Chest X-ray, PA view. Patient: 65 years old, sex F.
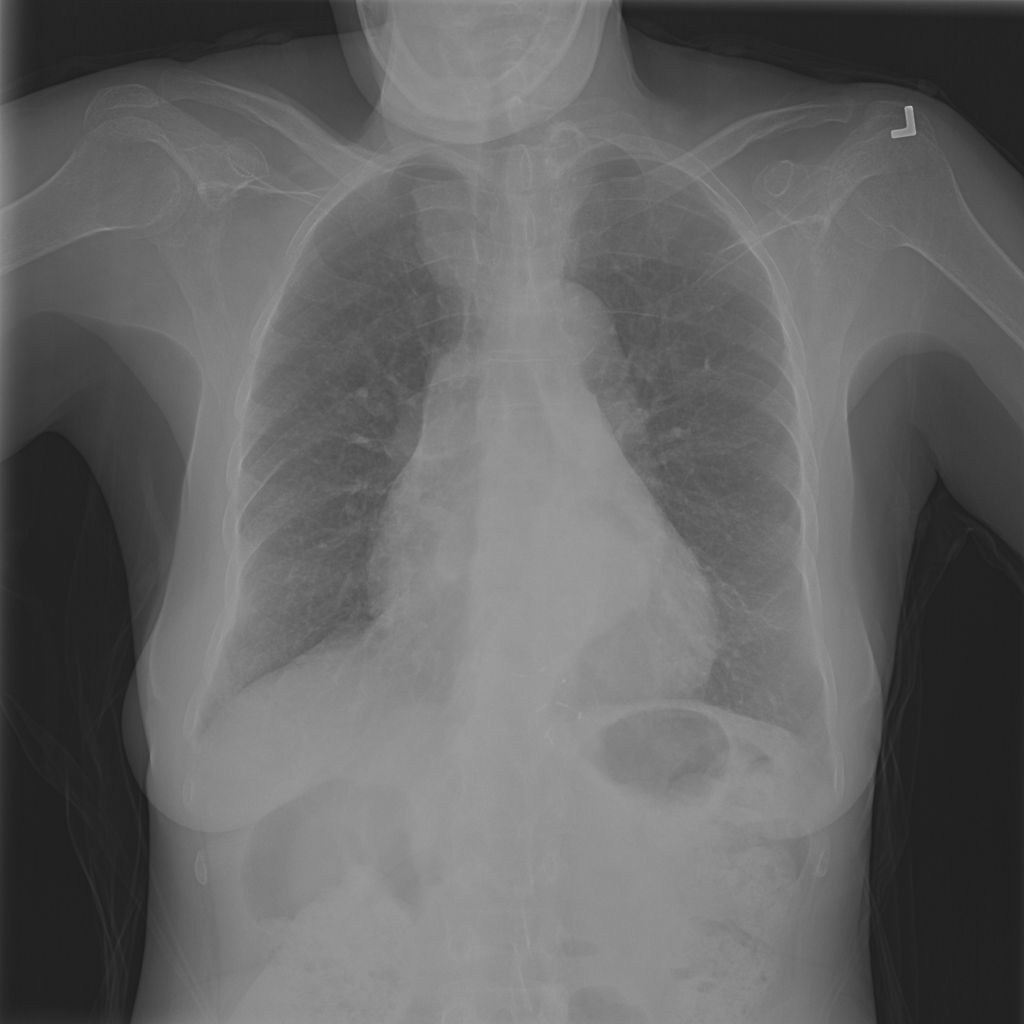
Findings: Infiltration